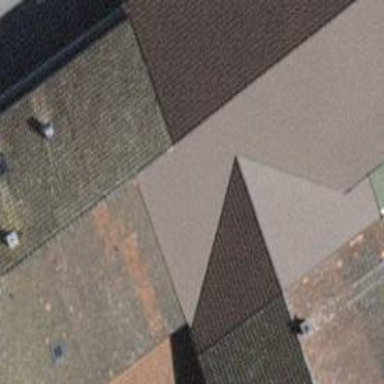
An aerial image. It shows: Building with half-hipped roof shape.